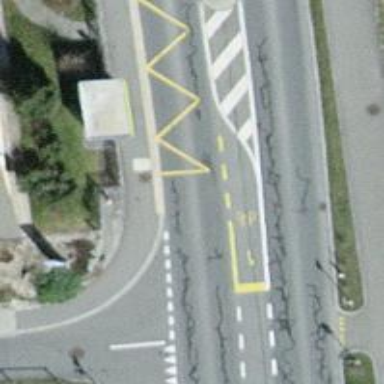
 serving as platform for public transportation."